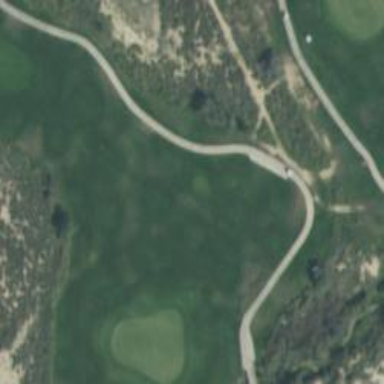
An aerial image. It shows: Golf tee.